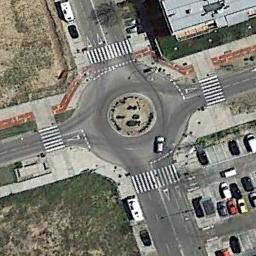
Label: roundabout